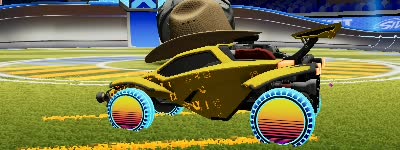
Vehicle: octane